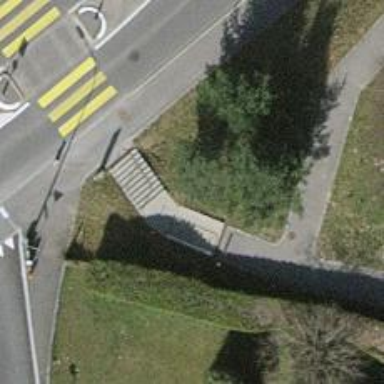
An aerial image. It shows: Concrete steps.